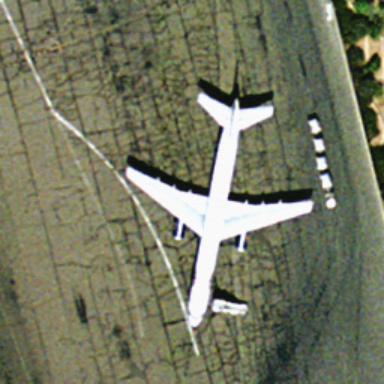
There is an airplane at the airport .